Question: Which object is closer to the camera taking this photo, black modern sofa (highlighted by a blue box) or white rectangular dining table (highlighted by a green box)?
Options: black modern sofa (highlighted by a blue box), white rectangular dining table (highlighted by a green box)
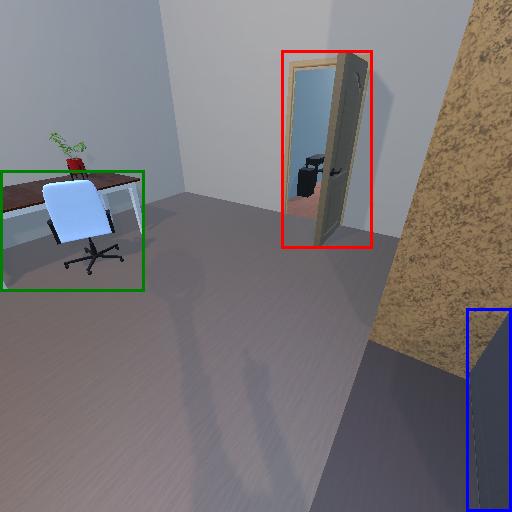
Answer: black modern sofa (highlighted by a blue box)